Question: I've the following query.
'''
SET @rownum := 0;
SELECT result.rank, result.postid FROM (
SELECT CASE @rownum
WHEN 5 THEN @rownum:=1 ELSE @rownum:=@rownum + 1 END AS rank
,c.postid
FROM comments c
ORDER BY c.postid DESC
) as result
'''
It returns me the result in the following form.
'''
rank postid
---------------------------------
1 199
2 199
3 199
4 199
5 198
1 198
2 198
3 198
4 198
5 198
6 198
'''
Now I wanted to update this query such that ranks are specified according to postid.postid 199 will be ranked from 1 to 4 and as soon as it identifies that a new postid has appeared it should again rank it from 1 to whatever number of records that id contains.
'I want the count of rank for each postid to start from 1 and goto the number of times that postid is appearing.'
@lieven it's still giving a problem check this image.
As you can see the post '172' finishes but the rank still continues
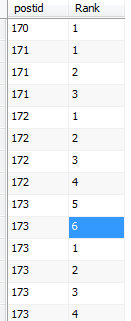
Answer: You could use the following statement but the performance will be abissimal on any large table.
For each record, a subselect is executed that get's the 'count' as a rank for equal 'postid''s where the primary key is less or equal to that of the current record. If you return 100 records, in essence 101 statements would have been executed.
'''
> SELECT c.postid
> , (SELECT COUNT(*)
> FROM comments
> WHERE postid = c.postid
> AND tempid <= c.tempid
> ) AS rank
> FROM comments c
> ORDER BY
> c.postid
'''
'''
> SET @rank := 1;
>
> SELECT c1.postid
> , CASE WHEN c1.postid= c2.postid
> THEN @rank := @rank + 1
> ELSE @rank := 1
> END AS Rank
> FROM (
> SELECT c.postid
> , @rownum1 := @rownum1 + 1 AS rownum
> FROM comments c, (SELECT @rownum1 := 1) r
> ORDER BY
> c.postid
> ) c1
> LEFT OUTER JOIN (
> SELECT c.postid
> , @rownum2 := @rownum2 + 1 AS rownum
> FROM comments c, (SELECT @rownum2 := 1) r
> ORDER BY
> c.postid
> ) c2 ON c2.postid = c1.postid AND c2.rownum = c1.rownum - 1
> ORDER BY
> c1.postid
'''